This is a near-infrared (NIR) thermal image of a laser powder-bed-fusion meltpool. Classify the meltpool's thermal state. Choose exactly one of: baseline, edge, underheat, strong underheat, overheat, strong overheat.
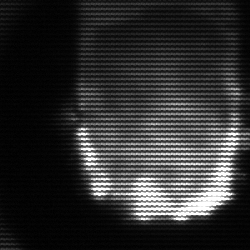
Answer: baseline